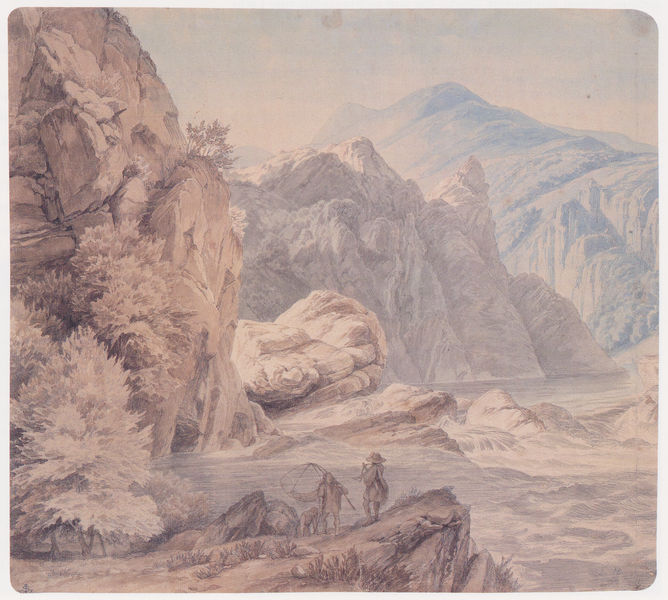
Titel: Ahrlandschaft mit Fischern
Künstler: Johann Wilhelm Schirmer
Standort: Frankfurt (am Main)
Institution: Kunsthandlung J. P. Schneider jr.
Schlagwörter: baum, berg, blau, blätter, felsen, gestein, himmel, laub, mann, schatten, wasser, weiß, wolken, aquarell, bäume, fluss, grün, landschaft, menschen, ocker, see, ufer, braun, grau, hell, hintergrund, hut, licht, männer, pastell, rücken, schwarz, vordergrund, zeichnung, ausblick, gras, hund, schnee, tiere, weg, wolke, beige, blass, mensch, stein, steine, bild, öl, gräser, halme, natur, stamm, strauch, weite, busch, büsche, gebüsch, gewässer, sonne, sträucher, boden, wole, figur, kind, rosa, tal, zart, reiter, stock, hellblau, rückenansicht, wellen, fischer, abhang, berge, fels, gebirge, gipfel, gletscher, steilhang, grafik, graphik, kahl, monochrom, winter, sepia, romantik, stromschnellen, vorsprung, junge, feinmalerei, klippe, panorama, helligkeit, alpen, bergspitze, wälder, bergkamm, angel, tanne, landschaftsbild, jäger, hellgrau, wanderer, gebirgsbach, zeichnerisch, graublau, bergrücken, durchbruch, netz, wanderung, höhleneingang, bergmassiv, zelt, angler, schroff, fischen, pastel, menshc, böume, gras gräser, angeler, gebirgsfluß, büche, himmrl, merge, iglu, ankgeler, getrachter, klip, schatten braun, schatten braune, senknetz, steinbewuchs, 19. jahrhundert, 2 menschen